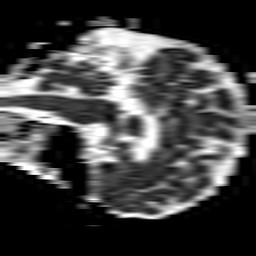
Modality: ADC
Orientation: sagittal
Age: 62
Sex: female
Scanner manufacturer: philips
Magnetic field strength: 1.5 T
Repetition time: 3.412 s
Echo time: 0.06922 s